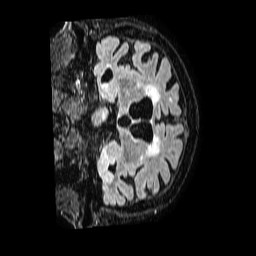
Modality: FLAIR
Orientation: coronal
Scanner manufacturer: philips
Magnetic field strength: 1.5 T
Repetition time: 4.8 s
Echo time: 0.3 s